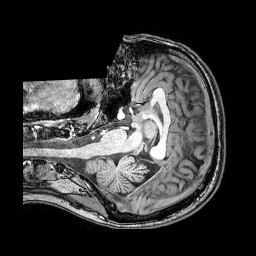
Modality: T1w
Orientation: axial
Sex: male
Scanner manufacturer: philips
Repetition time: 0.008149 s
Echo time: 0.00373 s